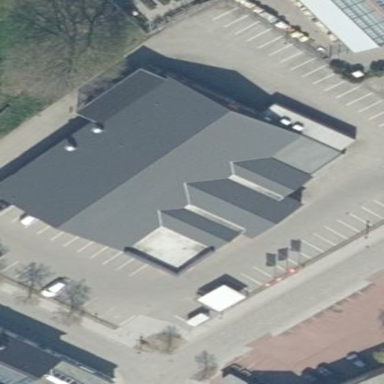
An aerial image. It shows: Parking area with surface.